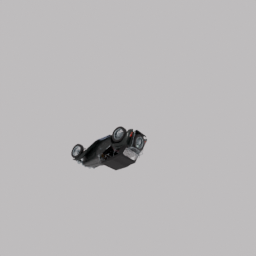
Label: mechanical